Question: How can I warp the default rainbow in R. For instance, take a look at this code and the image it produces:
'''
x = seq(0,50,by=0.005)
y = runif(length(x),2,5)
colors = rainbow(length(x))
plot(x,y,cex=0.2,pch=16,col=colors)
'''

I want to alter this so that there is not so much green. There should be as much green as there is yellow and cyan and blue. I also want to remove magenta (the "redish" color on the far right). How could I go about doing this?
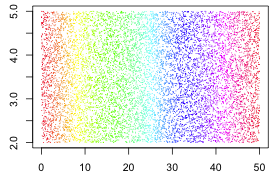
Answer: If you skip green explicitly out of the palette generation, you get close to what you want I think:
'''
par(mfrow=c(2,1))
par(mar=c(2,1,3,1))
x = seq(0,50,by=0.005)
y = runif(length(x),2,5)
colors = rainbow(length(x))
plot(x,y,cex=0.2,pch=16,col=colors)
title(main="old")
crp.rg <- colorRampPalette(c("red","yellow","cyan","blue","red"))
colors = crp.rg(length(x))
plot(x,y,cex=0.2,pch=16,col=colors)
title(main="new")
'''

# edit
You could also manually edit each colour transition to make them a different length:
'''
par(mfrow=c(2,1))
par(mar=c(2,1,3,1))
x = seq(0,50,by=0.005)
y = runif(length(x),2,5)
colors = rainbow(length(x))
plot(x,y,cex=0.2,pch=16,col=colors)
title(main="old")
crp.step1 <- colorRampPalette(c("red","yellow"))
crp.step2 <- colorRampPalette(c("yellow","green"))
crp.step3 <- colorRampPalette(c("green","cyan"))
crp.step4 <- colorRampPalette(c("cyan","blue"))
crp.step5 <- colorRampPalette(c("blue","red"))
colors <- c(
crp.step1(2666),
crp.step2(1000),
crp.step3(1000),
crp.step4(2666),
crp.step5(2667)
)
plot(x,y,cex=0.2,pch=16,col=colors)
title(main="new")
'''